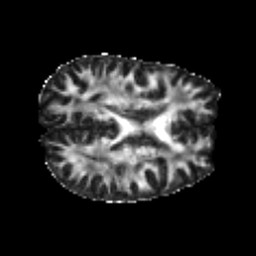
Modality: FA
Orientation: axial
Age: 21
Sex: male
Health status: healthy
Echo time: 0.074 s